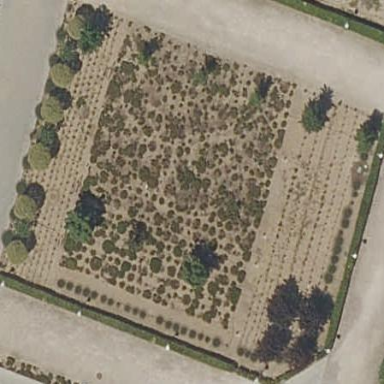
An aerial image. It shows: Garden that is leisure land.